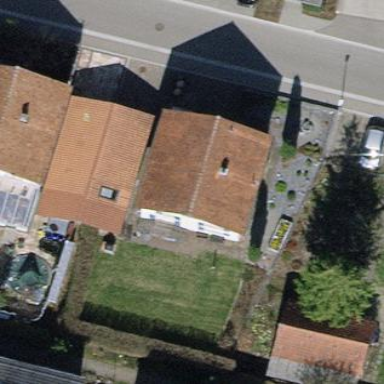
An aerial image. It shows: Semi-detached house with gabled roof.